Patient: sex M, age 45
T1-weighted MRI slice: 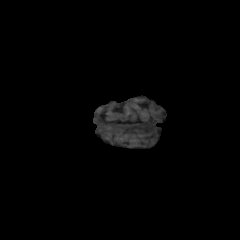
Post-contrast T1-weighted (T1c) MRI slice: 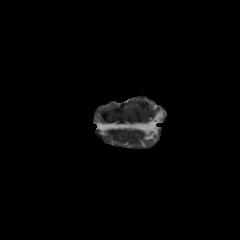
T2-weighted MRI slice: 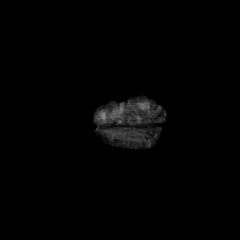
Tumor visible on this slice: no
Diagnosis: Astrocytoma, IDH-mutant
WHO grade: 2